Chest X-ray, AP view. Patient: 34 years old, sex M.
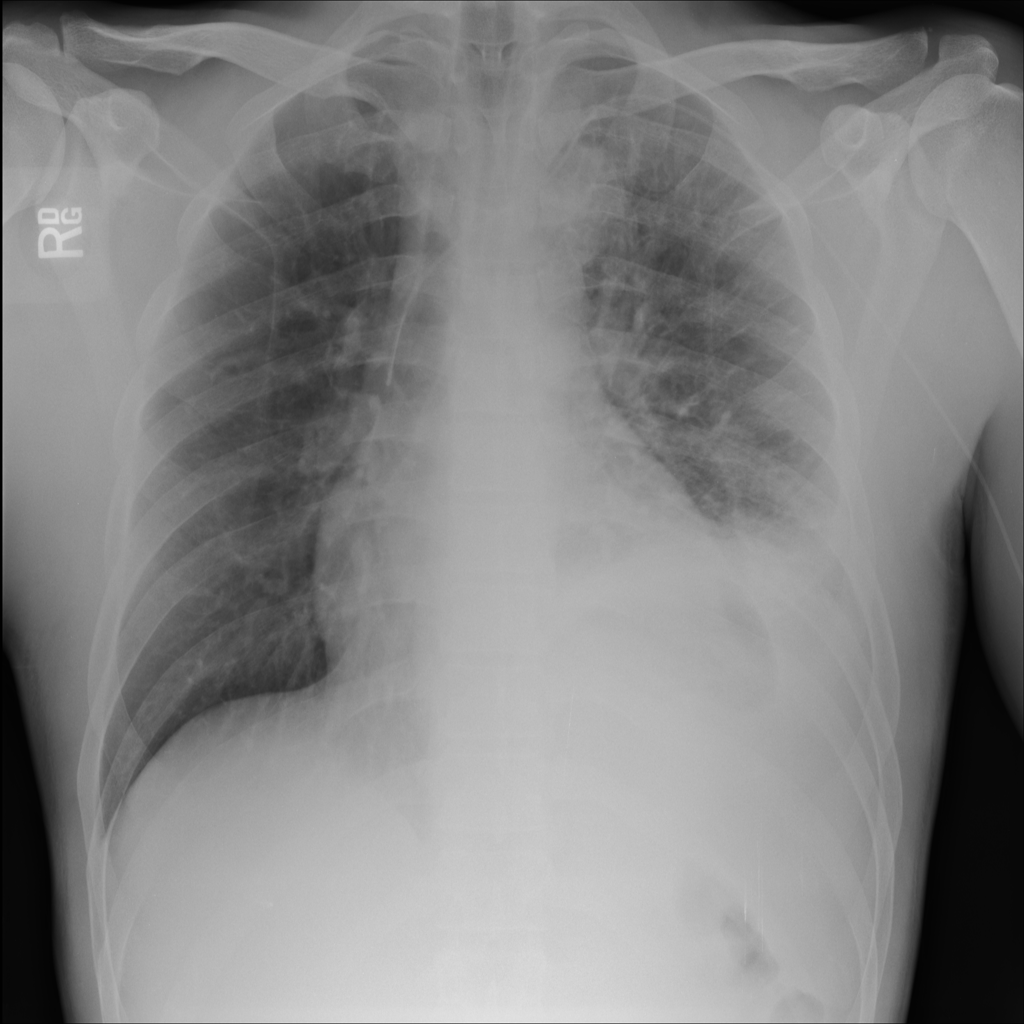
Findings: Mass